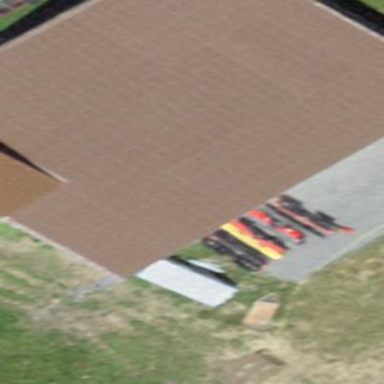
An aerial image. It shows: Hangar.